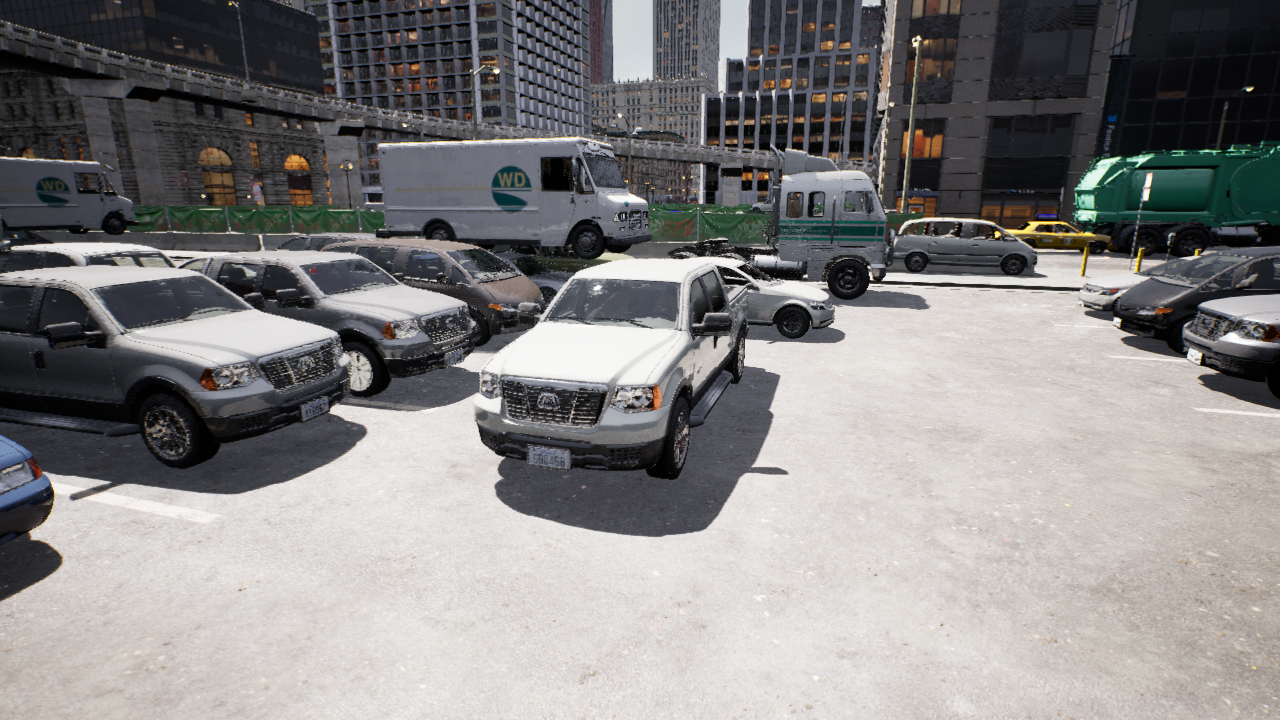
Venue: arterial
Lighting: clear day
Vehicle rig: pickup